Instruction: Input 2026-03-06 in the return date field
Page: home
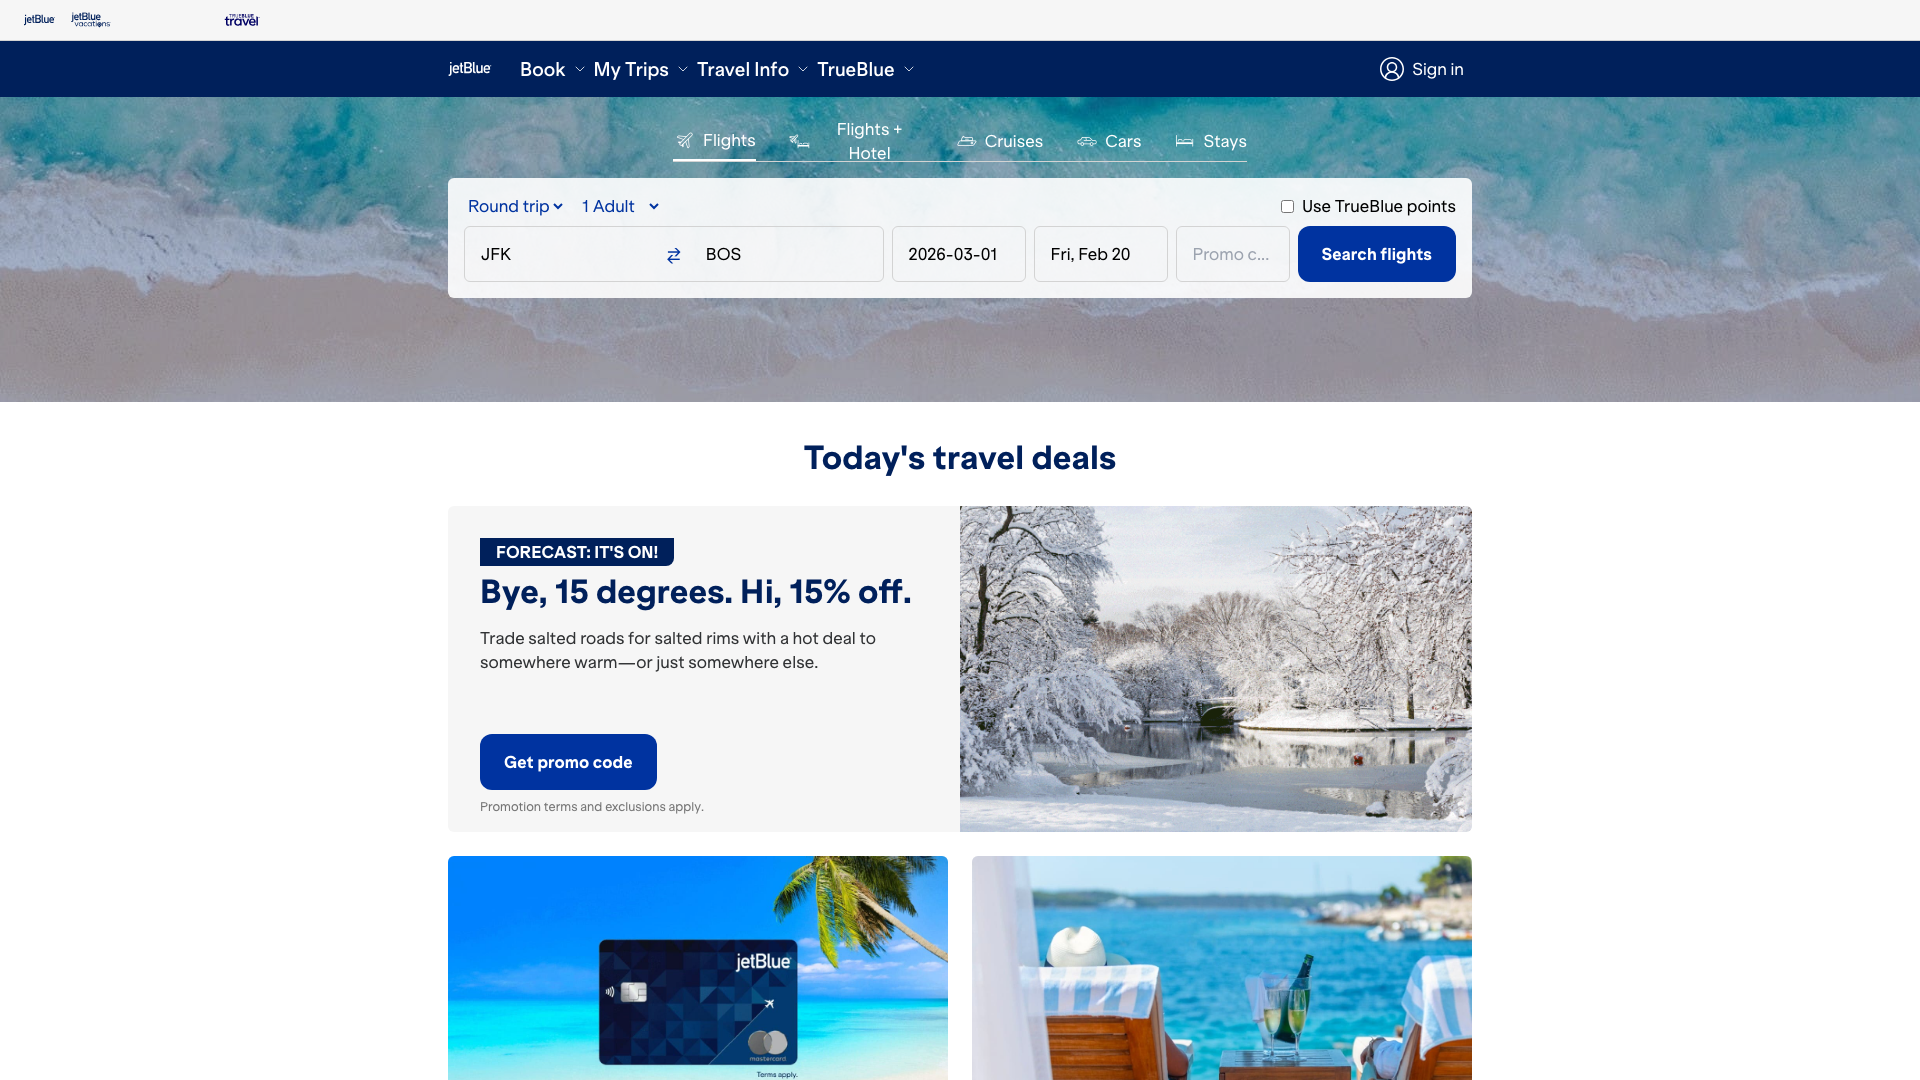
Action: type